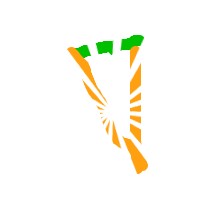
Shape: triangle